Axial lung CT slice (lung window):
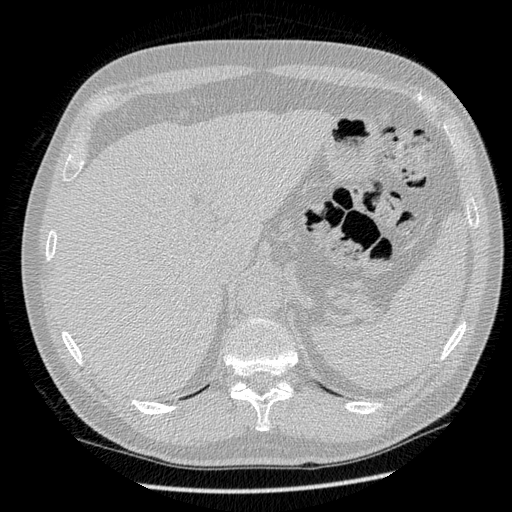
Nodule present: no